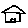
Label: house